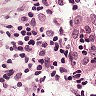
Metastatic tissue present: no